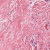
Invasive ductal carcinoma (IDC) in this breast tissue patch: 0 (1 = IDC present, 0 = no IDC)